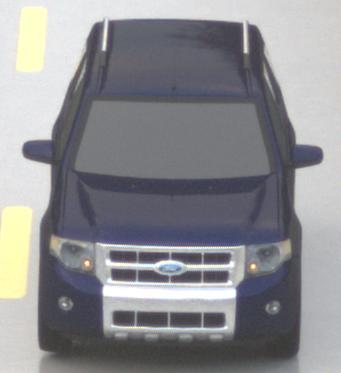
Make: Ford
Model: Escape Hybrid
Detailed model: -
Model produced from: 2004
Model produced until: 2012
Doors: 5
Color: blue
Road condition: wet road
Daytime: sunrise or sunset
Contrast: low contrast